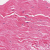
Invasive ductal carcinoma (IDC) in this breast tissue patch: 0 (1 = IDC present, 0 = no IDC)